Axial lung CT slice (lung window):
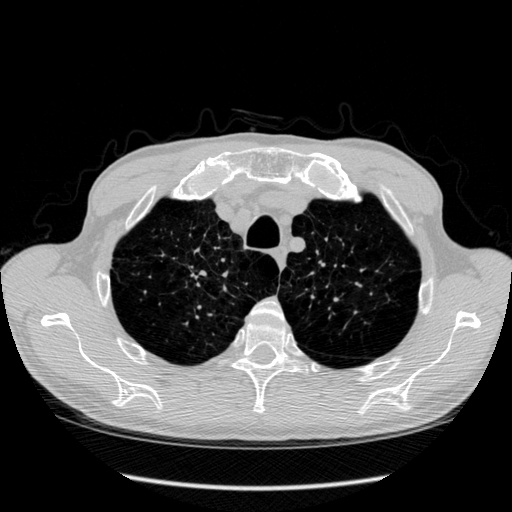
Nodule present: no